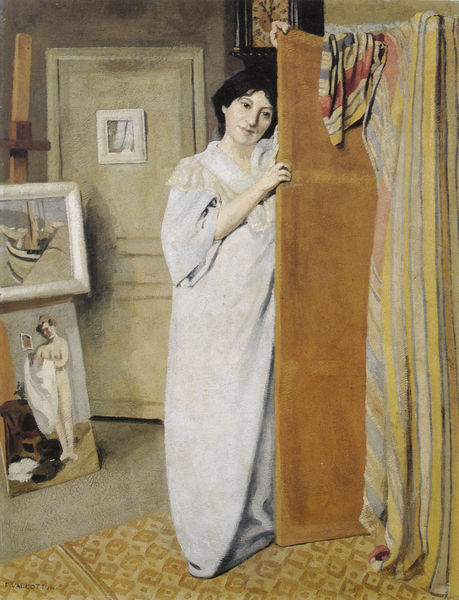
Titel: Die Frau des Künstlers in dessen Atelier
Künstler: Félix Vallotton
Standort: Stuttgart
Institution: Staatsgalerie
Schlagwörter: akt, gemälde, hand, nackt, weiß, frauen, gelb, ocker, braun, frankreich, frau, frisur, grau, haar, hell, kleid, mund, nase, orange, pastell, raum, schwarz, stuhl, tür, zimmer, ölbild, blick, schal, schirm, tuch, beige, malerei, muster, teppich, hemd, wand, arm, augen, falten, gesicht, inkarnat, rahmen, stehen, bild, hals, hände, portrait, porträt, spiegel, vorhang, öl, boden, figur, haare, interieur, mantel, realismus, stehend, stoff, tücher, nachthemd, kontrast, traurig, boot, stilleben, lächeln, schiff, vallotton, bilder, bilderrahmen, schrank, modell, türen, fußboden, modern, farbe, ausdruck, angelehnt, atelier, draperie, festhalten, ganzfigurig, gestreift, goya, handtuch, handtücher, kerze, künstlero, maler, malerin, manet, melancholie, melancholisch, mimik, muse, paravan, paravant, paravent, ramen, staffelei, staffellei, streifen, tepich, trurig, uhr, um 1900, umkleide, vanne, wandschitm, bad, künstler, leinwand, kunst, künstlerin, bademantel, standuhr, real, versonnen, dunkle haare, freundlich, wanduhr, sinnen, moderen, alba, malerein, gadrobe, stfrau, morgenrobe